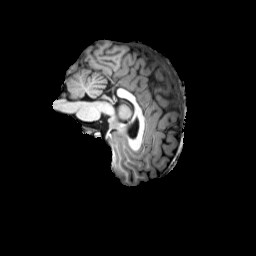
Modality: T1w
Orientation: sagittal
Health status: ill
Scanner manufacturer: siemens
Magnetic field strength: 3 T
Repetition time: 2 s
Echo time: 0.00303 s